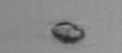
Label: Heterocapsa_rotundata